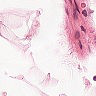
Metastatic tissue present: no